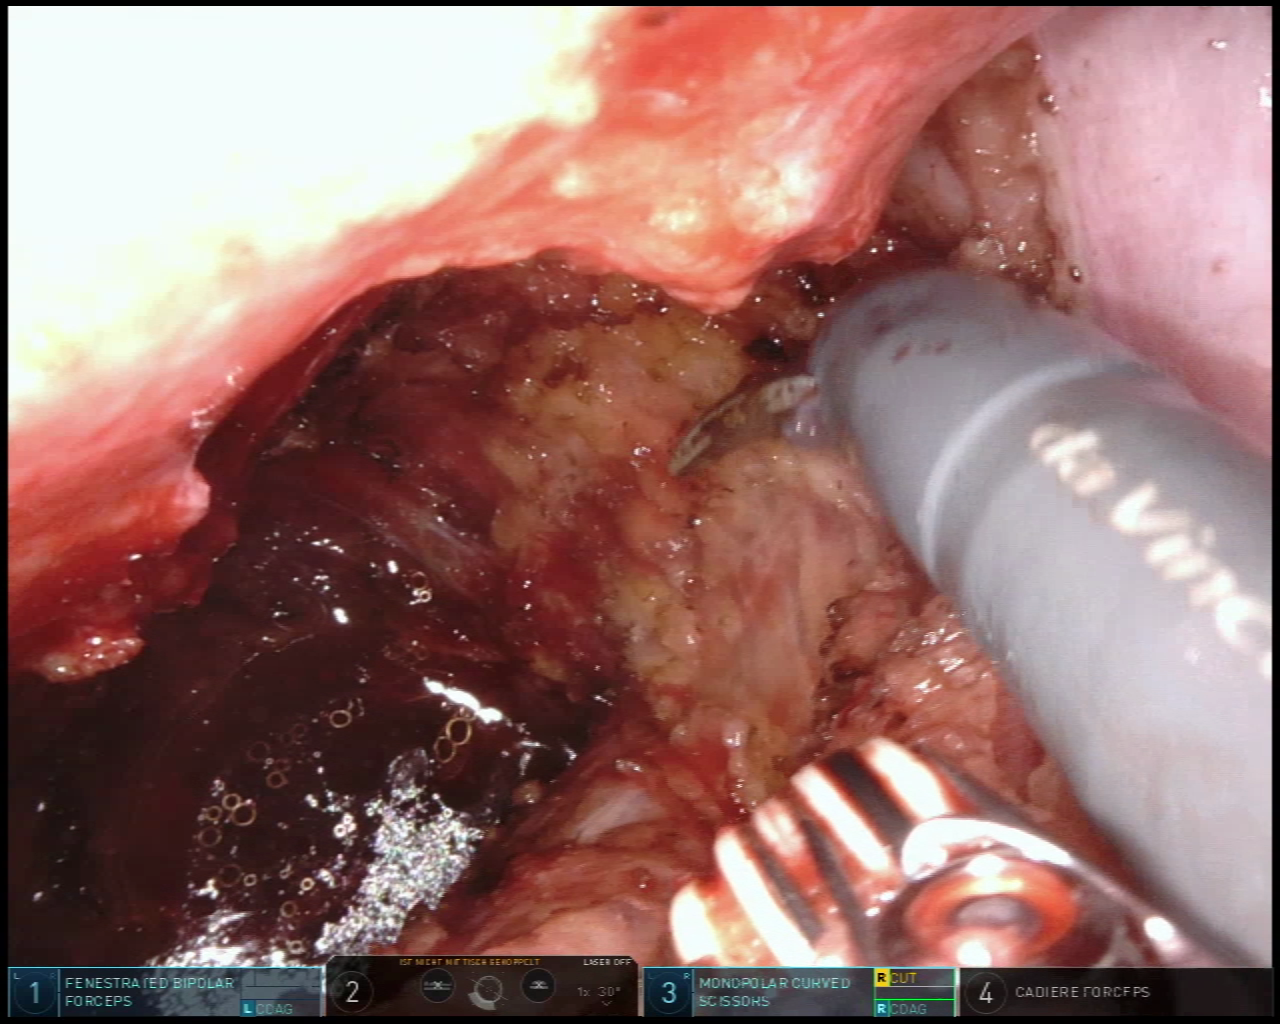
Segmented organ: vesicular_glands
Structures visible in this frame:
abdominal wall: no
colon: no
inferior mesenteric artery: no
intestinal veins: no
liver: no
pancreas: no
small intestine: no
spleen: no
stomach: no
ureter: no
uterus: no
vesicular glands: yes